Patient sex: F
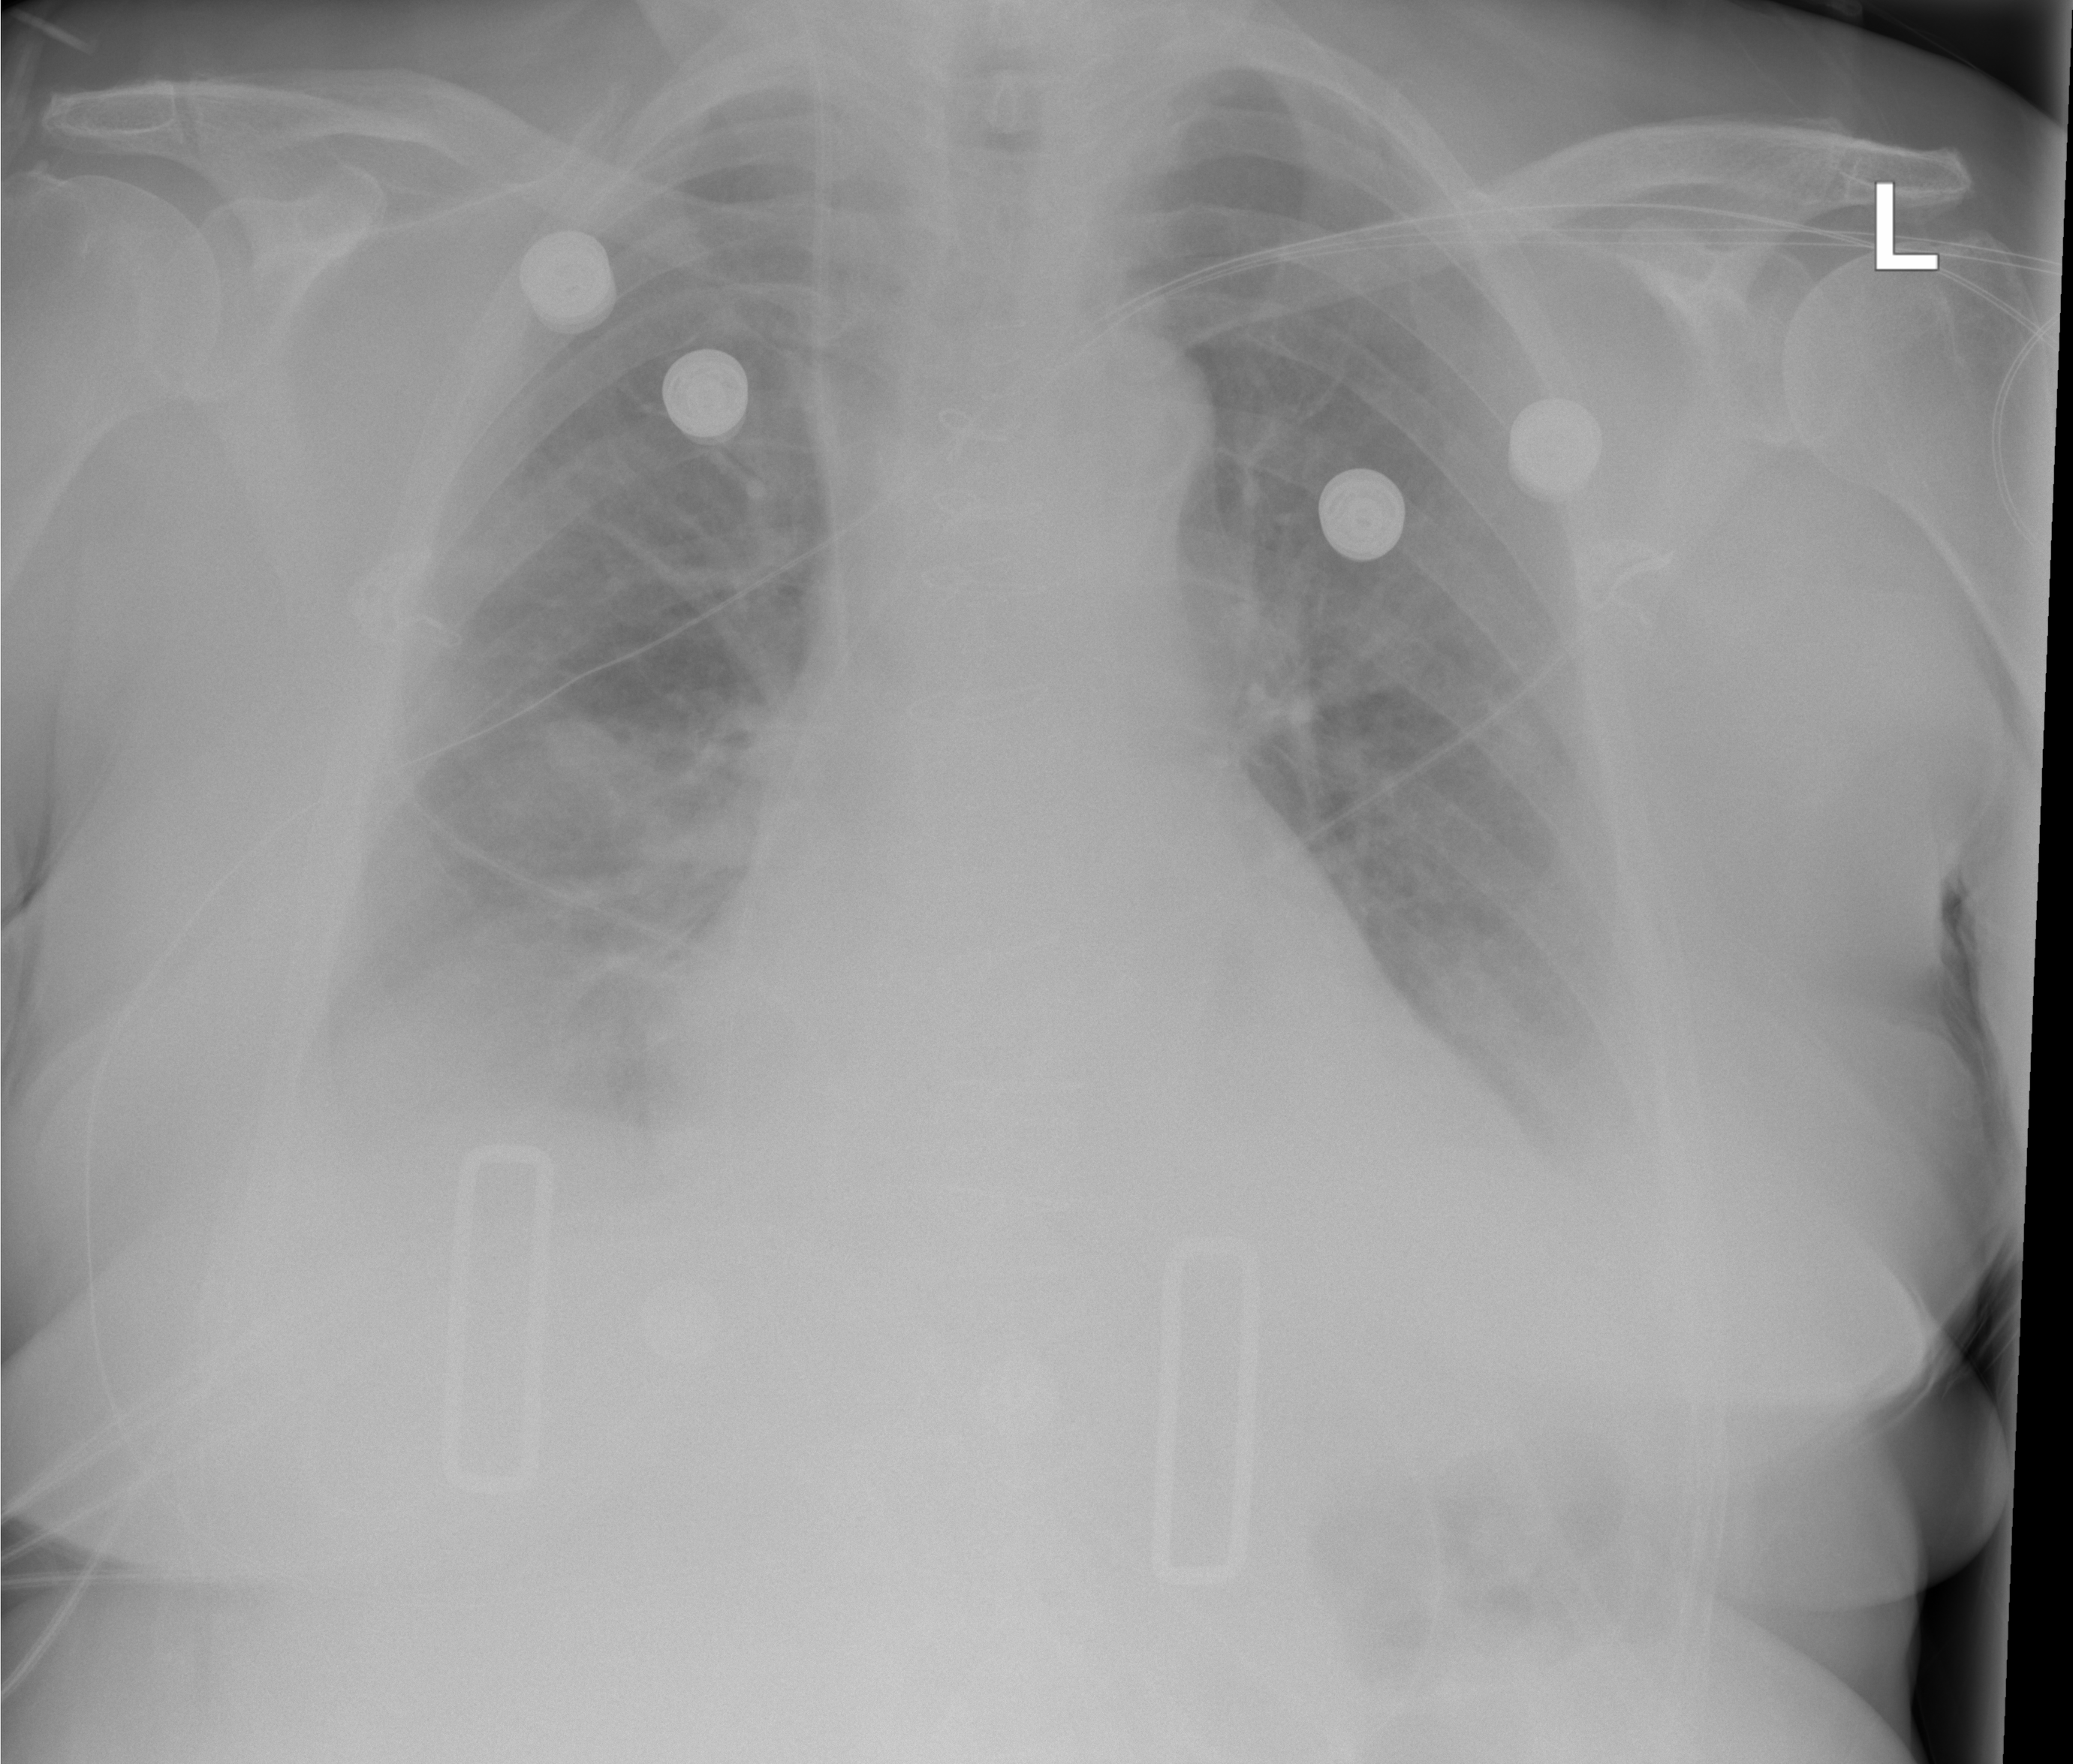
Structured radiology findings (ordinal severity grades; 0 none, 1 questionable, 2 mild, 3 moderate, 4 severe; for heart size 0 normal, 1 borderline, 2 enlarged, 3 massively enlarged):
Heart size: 0
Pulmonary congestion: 0
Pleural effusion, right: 0
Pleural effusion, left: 1
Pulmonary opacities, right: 1
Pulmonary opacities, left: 0
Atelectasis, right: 2
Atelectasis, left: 1